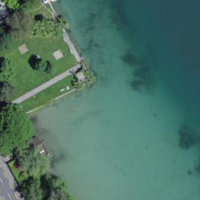
EUNIS habitat code: 14
Species observed at this site:
Asplenium trichomanes
Asplenium scolopendrium